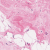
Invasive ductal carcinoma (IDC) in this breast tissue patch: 0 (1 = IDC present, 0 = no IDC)